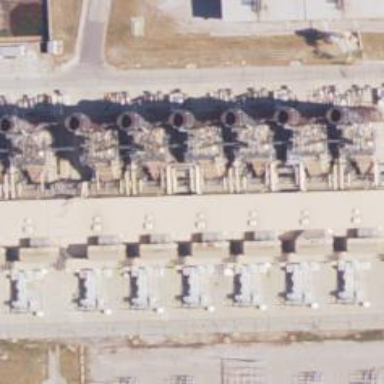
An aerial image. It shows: Gas turbine generator powered by gas.